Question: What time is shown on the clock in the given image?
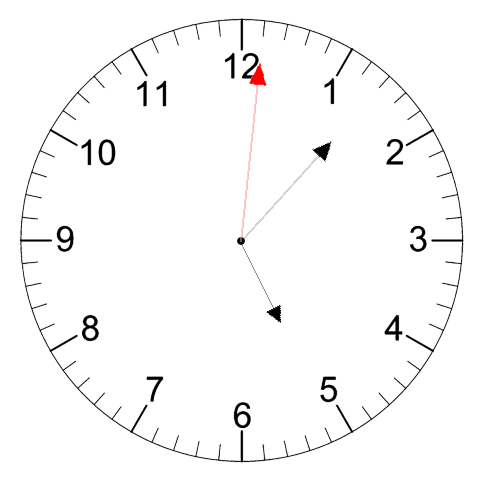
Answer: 05:07:01